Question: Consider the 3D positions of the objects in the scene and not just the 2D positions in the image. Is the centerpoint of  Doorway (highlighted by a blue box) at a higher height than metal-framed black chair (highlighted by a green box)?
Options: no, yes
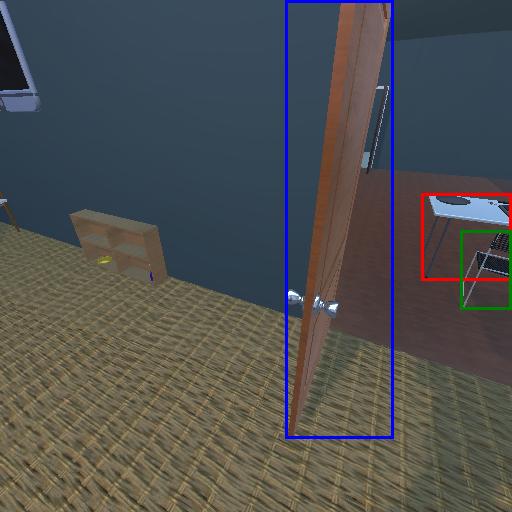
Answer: no